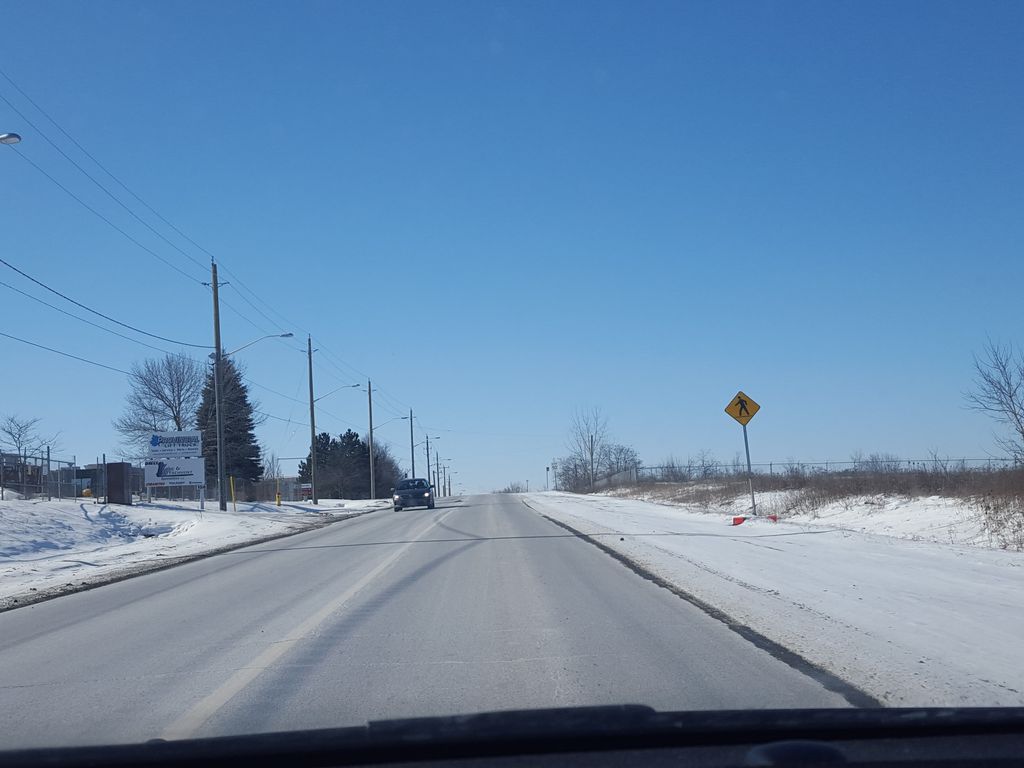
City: kitchener-waterloo